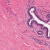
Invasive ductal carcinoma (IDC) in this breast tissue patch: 0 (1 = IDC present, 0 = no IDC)